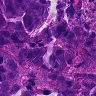
Metastatic tissue present: yes